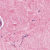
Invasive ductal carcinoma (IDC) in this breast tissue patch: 0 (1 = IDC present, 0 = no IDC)